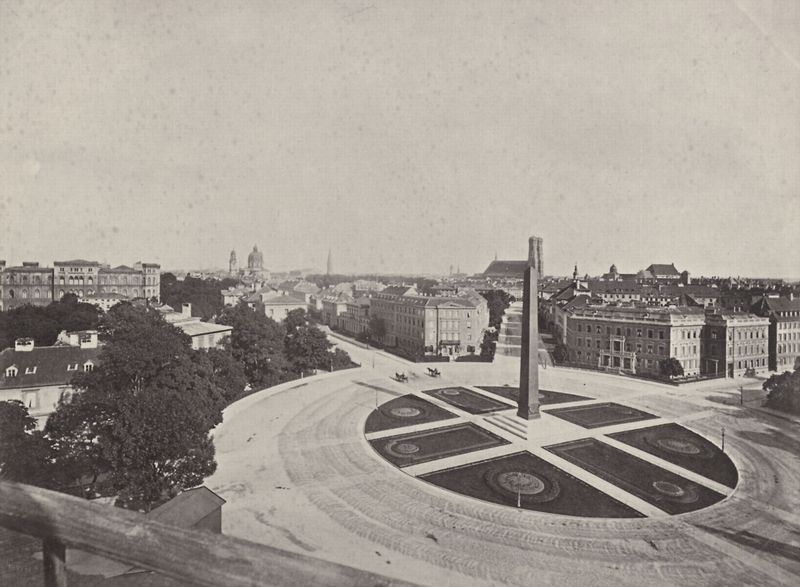
Titel: München, Karolinenplatz
Künstler: Joseph Albert
Standort: München
Institution: Bildarchiv Bruckmann-Verlag
Schlagwörter: baum, dunkel, himmel, laub, schatten, weiß, bäume, menschen, stadt, blumen, fenster, frankreich, grau, hell, jahrhundertwende, licht, mitte, paris, schwarz, strasse, säule, tür, anlage, ausblick, blick, dach, gebäude, gras, haus, park, rasen, weg, ornament, architektur, stein, ferne, horizont, häuser, weite, kirche, sonne, wege, brunnen, kreis, oval, pferde, reiter, rund, turm, garten, balkon, ansicht, fassade, perspektive, furchen, dächer, allee, tag, linien, kutsche, kutschen, platz, vogelperspektive, kuppel, treppe, treppen, symmetrie, geländer, stufen, ring, flucht, aufsicht, foto, fotografie, kirchen, luftaufnahme, oben, panorama, stadtansicht, straßen, bayern, glockenturm, kreuz, türme, münchen, palast, stern, dom, denkmal, kreuzung, schwarz-weiss, kreise, moskau, topografie, entwurf, photo, triumph, obelisk, verkehr, beet, beete, gebäud, fernsicht, zentrum, achse, achsen, parade, fotographie, wohnen, kreisel, historisch, frauenkirche, boulevard, straßenkreuzung, rondell, theatinerkirche, zentriert, geäude, karolinenplatz, stele, budapest, übersicht, wahrzeichen, glockentürme, rabatten, rennbahn, häusermeer, kreisverkehr, überblick, von oben, champs elysee, kreisrund, washington, karoinenplatz, place de la concorde, stadtsiluette, vendome, hartmann, 19. jahrhundert, 1900, briennerstr., blumenmax-joseph-str., turmhauben, harmann, runk